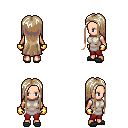
a pixel art fantasy rpg character, female body template, human, light skin, white tunic, red pants, white blonde extra-long hairstyle, gold gloves, gray slippers, four views (front, back, left, right), 2x2 character sprite sheet, small pixel art, hard edges, no anti-aliasing